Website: lowes
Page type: billing-address
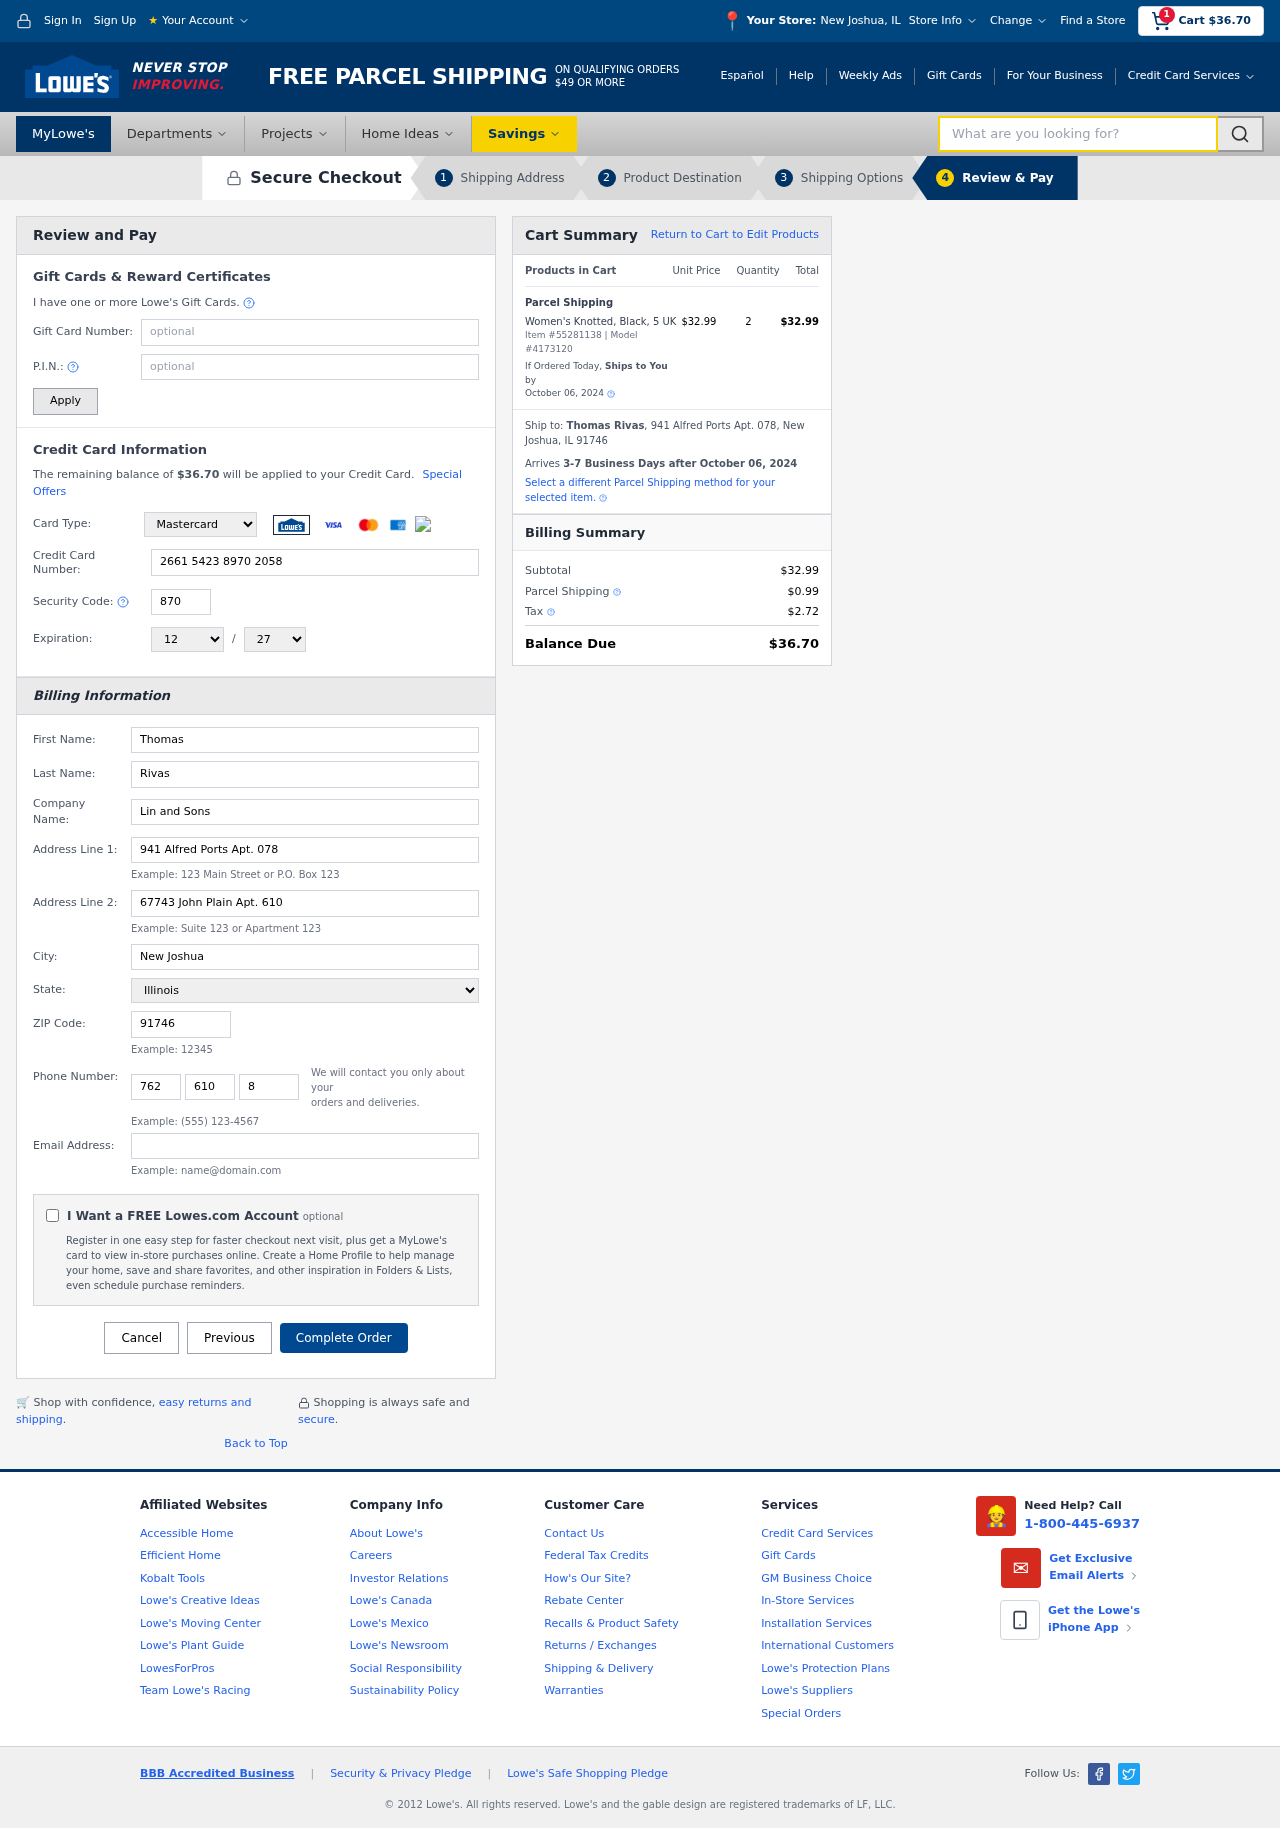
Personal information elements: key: PII_CARD_CVV
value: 870
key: PII_CARD_EXPIRY_MONTH
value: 12
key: PII_CARD_EXPIRY_YEAR
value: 27
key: PII_CARD_NUMBER
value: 2661 5423 8970 2058
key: PII_CARD_TYPE
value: Mastercard
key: PII_CITY
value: New Joshua
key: PII_CITY_STATE
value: New Joshua, IL
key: PII_COMPANY
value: Lin and Sons
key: PII_EMAIL
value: trivas@yahoo.com
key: PII_FIRSTNAME
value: Thomas
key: PII_FULLNAME
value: Thomas Rivas
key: PII_LASTNAME
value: Rivas
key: PII_PHONE_AREA
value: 762
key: PII_PHONE_PREFIX
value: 610
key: PII_PHONE_SUFFIX
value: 8288
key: PII_POSTCODE
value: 91746
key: PII_STATE
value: Illinois
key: PII_STREET
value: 941 Alfred Ports Apt. 078
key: PII_STREET2
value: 67743 John Plain Apt. 610
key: PII_CITY_STATE_ZIP
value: New Joshua, IL 91746
Product elements: key: PRODUCT1_NAME
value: Women's Knotted, Black, 5 UK
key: PRODUCT1_PRICE
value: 32.99
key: PRODUCT1_QUANTITY
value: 2
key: PRODUCT_ITEM_NUMBER
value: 55281138
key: PRODUCT_MODEL_NUMBER
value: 4173120
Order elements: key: ORDER_SUBTOTAL
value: $36.70
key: ORDER_TOTAL
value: $36.70
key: ORDER_SHIPPING_DATE
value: October 06, 2024
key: ORDER_SUBTOTAL
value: $32.99
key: ORDER_DELIVERY_DATE
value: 3-7 Business Days after October 06, 2024
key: ORDER_SHIPPING_DATE2
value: October 06, 2024
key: ORDER_SUBTOTAL2
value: $32.99
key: ORDER_SHIPPING_COST
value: $0.99
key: ORDER_TAX
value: $2.72
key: ORDER_TOTAL2
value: $36.70
Search elements: key: HEADER_SEARCH
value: What are you looking for?